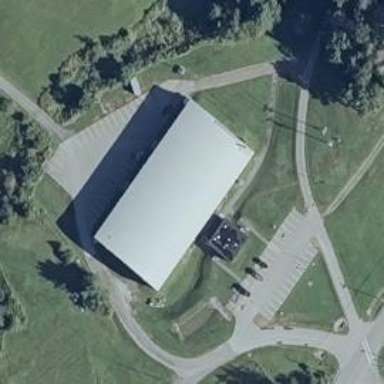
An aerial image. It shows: Service building.